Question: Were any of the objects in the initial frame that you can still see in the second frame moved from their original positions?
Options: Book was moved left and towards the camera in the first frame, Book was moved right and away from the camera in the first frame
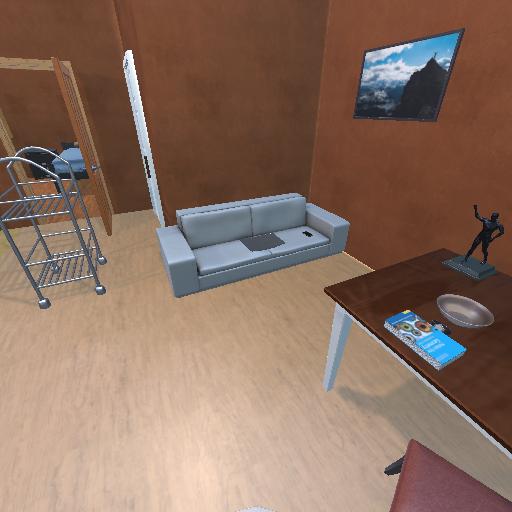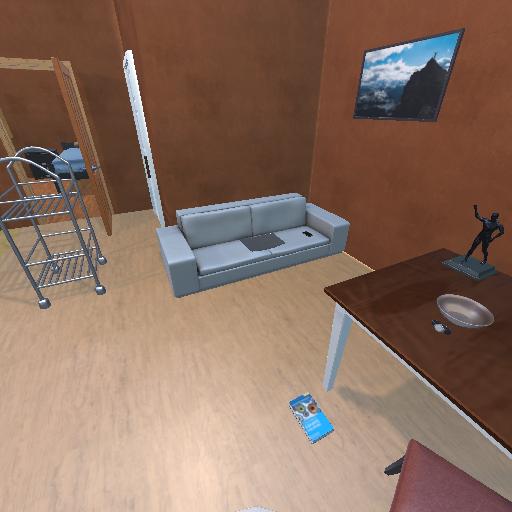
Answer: Book was moved left and towards the camera in the first frame